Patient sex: F
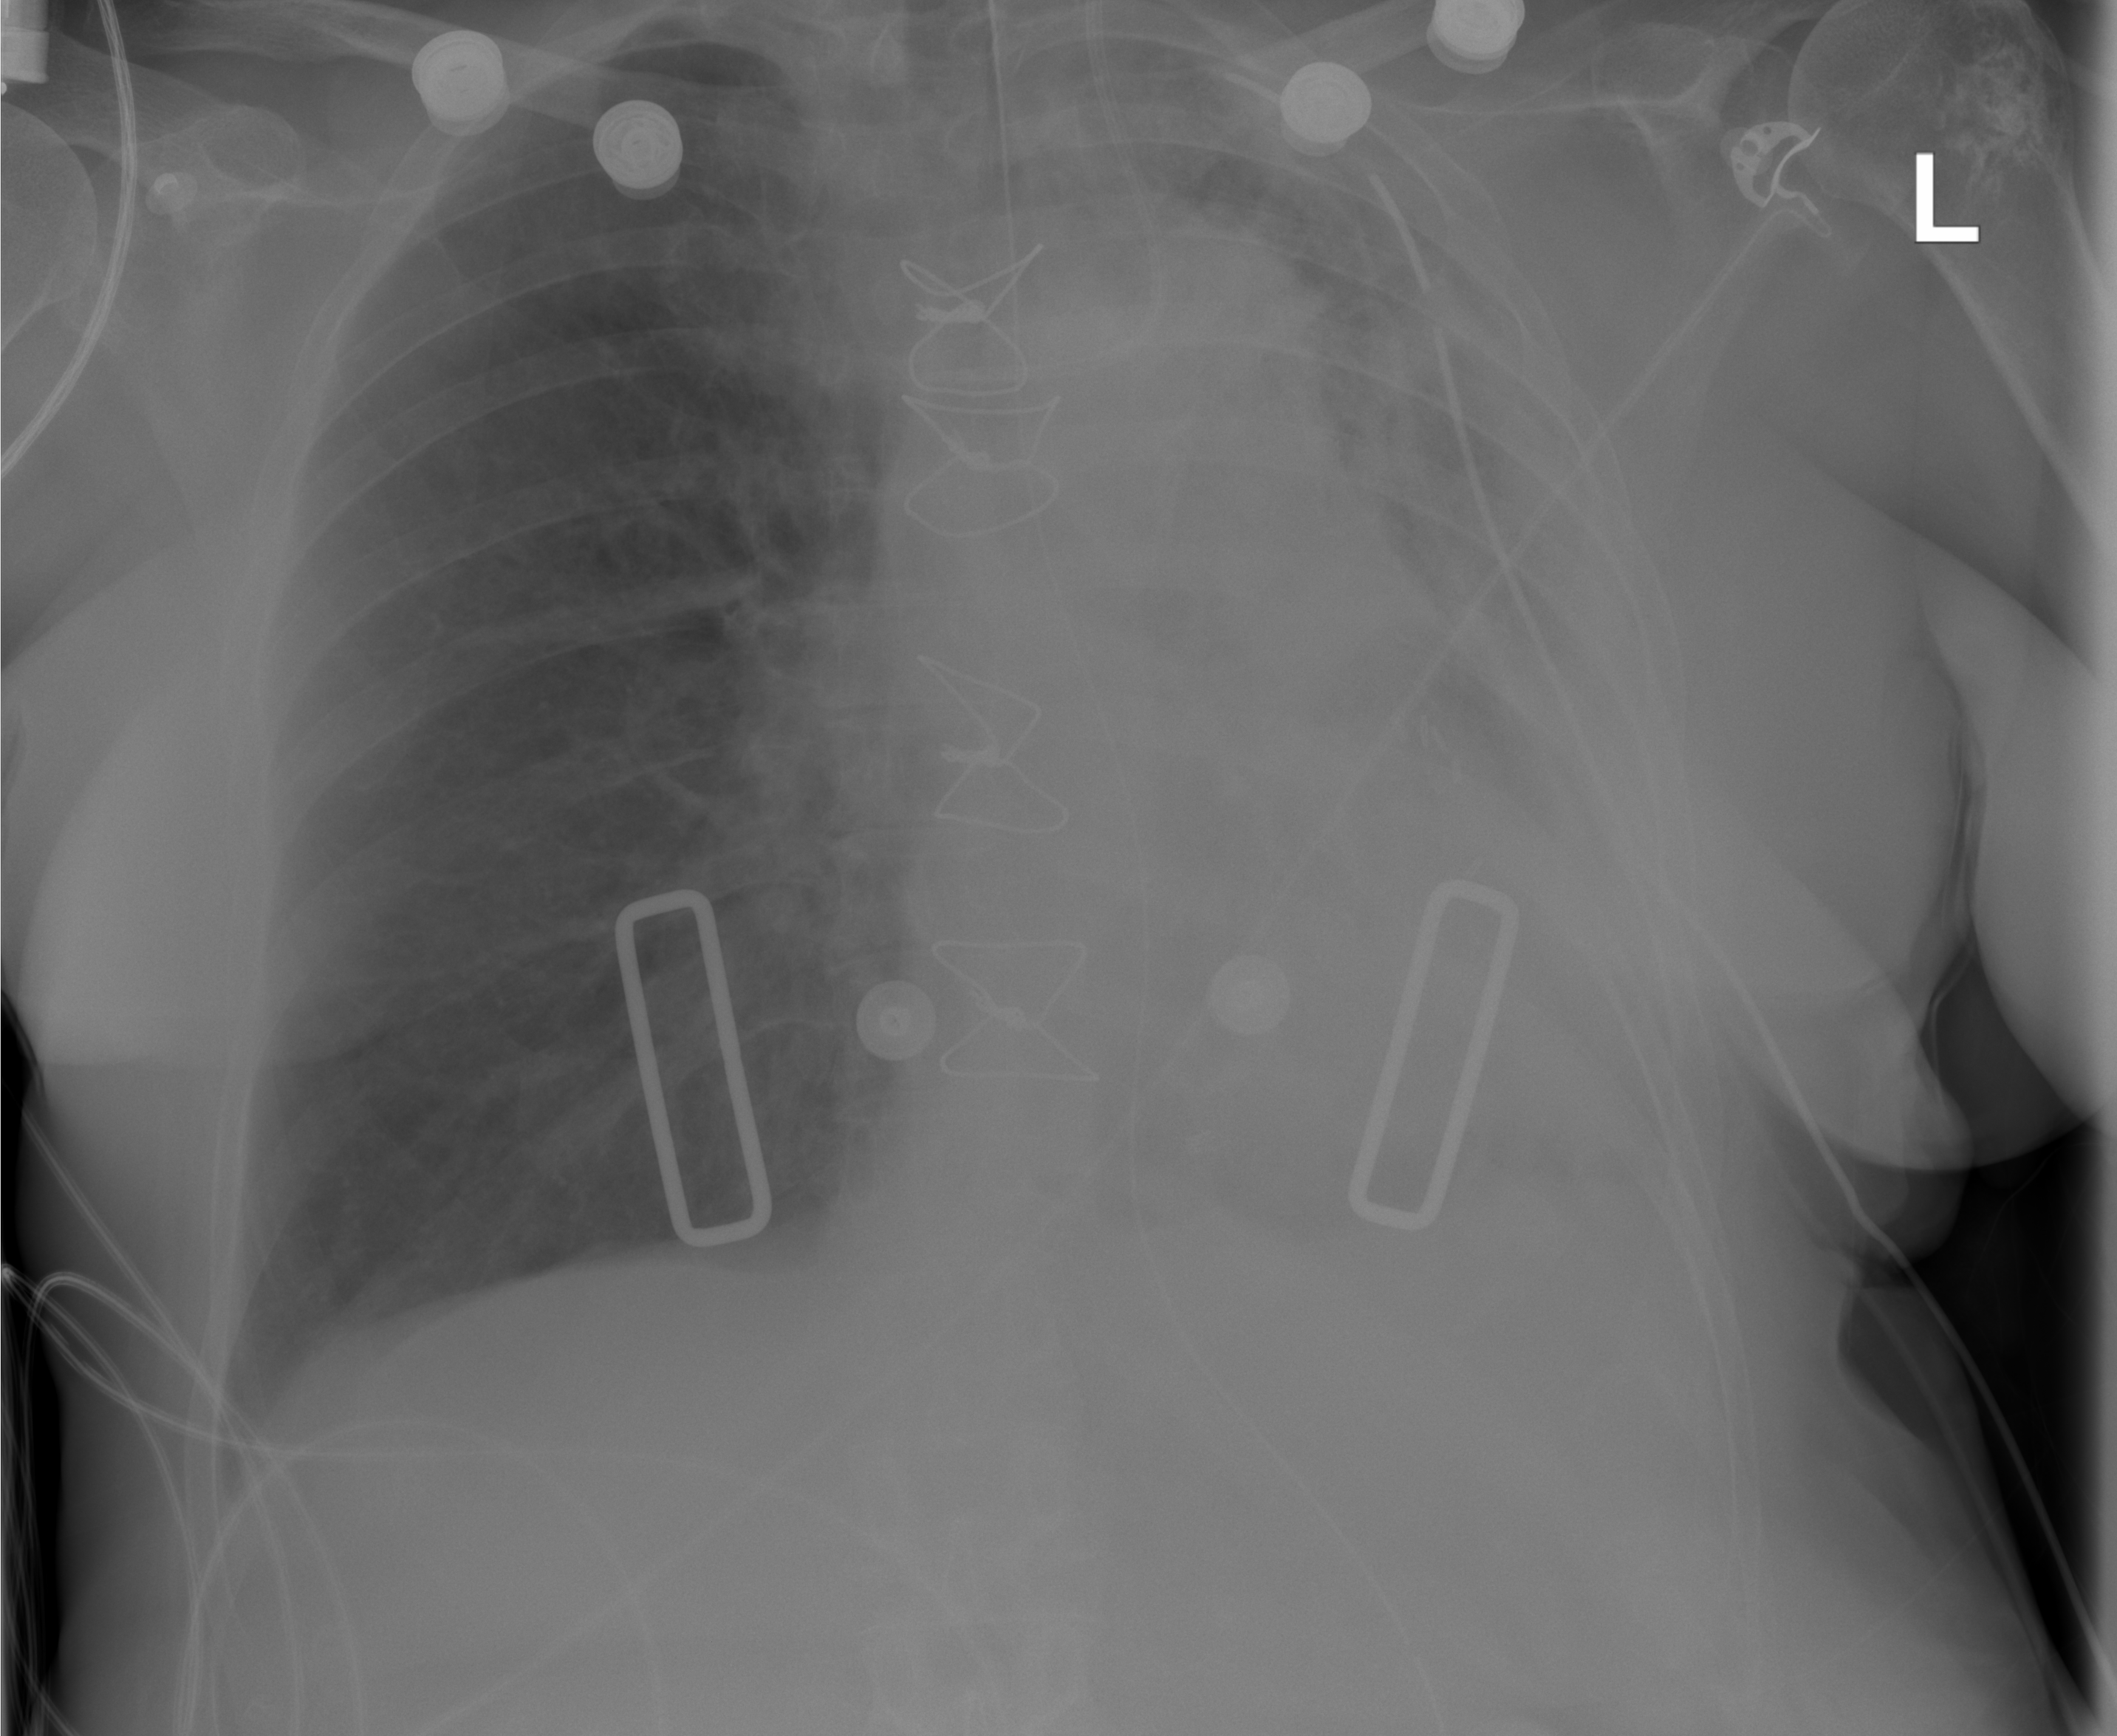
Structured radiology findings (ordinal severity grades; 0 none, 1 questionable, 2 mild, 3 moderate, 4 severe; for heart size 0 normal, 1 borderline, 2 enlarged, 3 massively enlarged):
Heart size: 0
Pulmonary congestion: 0
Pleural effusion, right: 0
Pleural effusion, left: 3
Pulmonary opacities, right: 0
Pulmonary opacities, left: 0
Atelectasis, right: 0
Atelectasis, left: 3